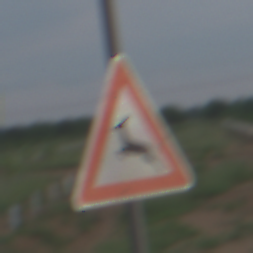
Verkehrszeichen: WildwechselRechts
Umgebung: Outdoor, Nature
Tageszeit: SunriseSunset
Wetter: PartlyCloudy
Licht: Natural
Jahreszeit: NotSpecified
Kontrast: LowContrast